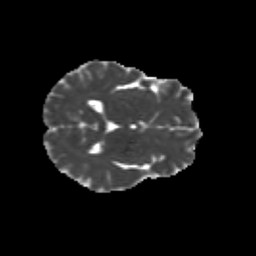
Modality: MD
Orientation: axial
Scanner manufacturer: siemens
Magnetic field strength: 3 T
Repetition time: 9.2 s
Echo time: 0.084 s